Frequency: 65000
Velocity: 0,2015
Power: 37,4
Pulse duration: 0,0000001
Pass count: 1
Magnification: 10
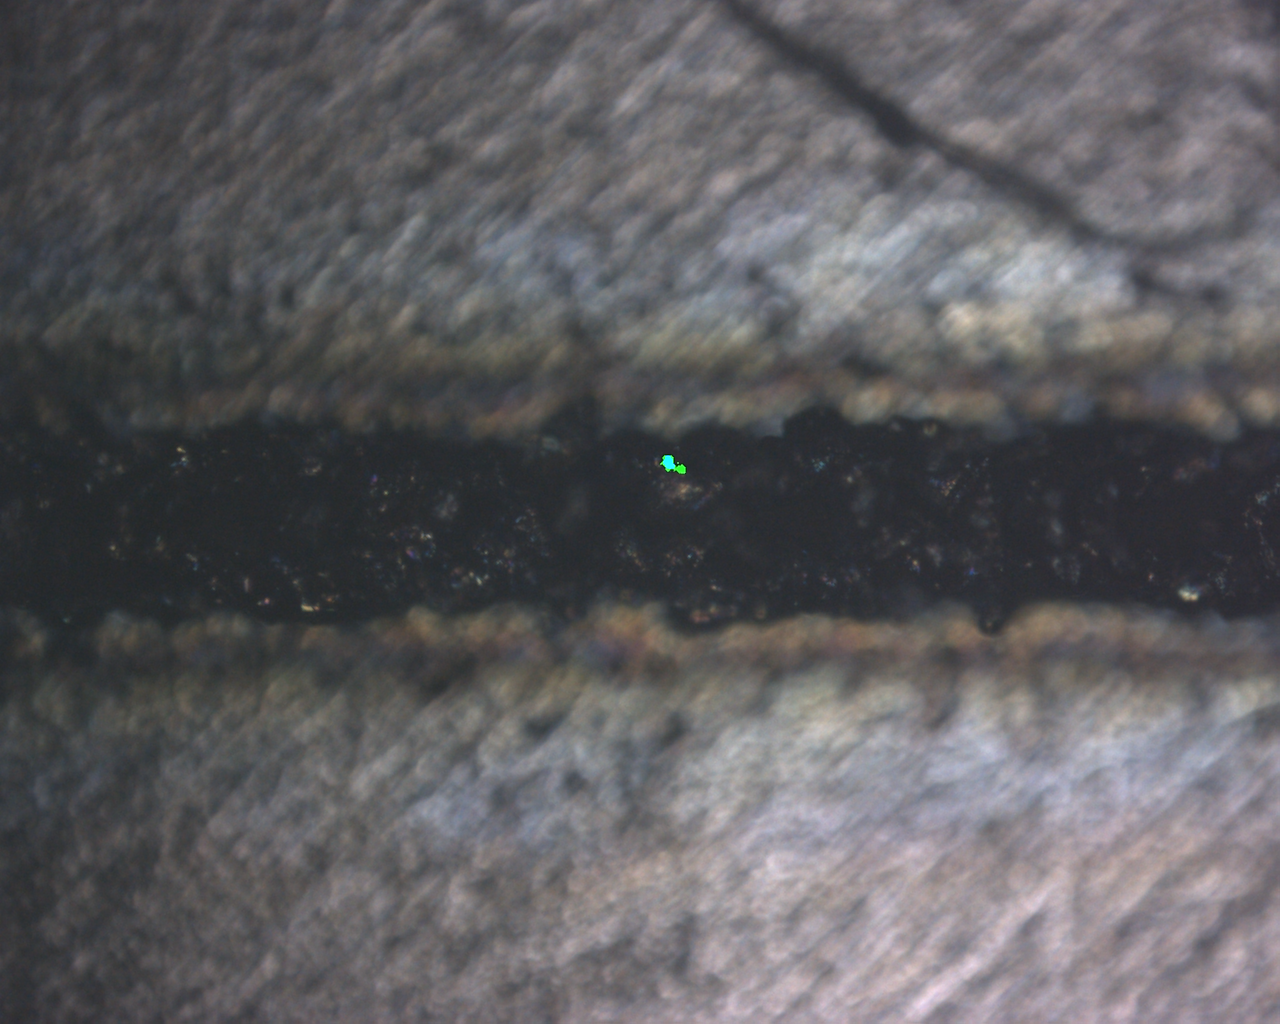
Measured width: 123.199
Other width: 87.638